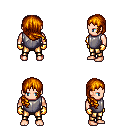
a pixel art fantasy rpg character, male body template, human, light skin, steel chest armor, gold greaves, dark blonde right-swept hairstyle, gold gloves, four views (front, back, left, right), 2x2 character sprite sheet, small pixel art, hard edges, no anti-aliasing